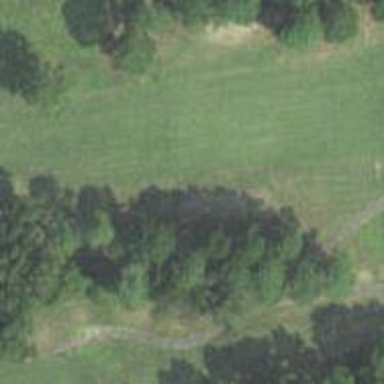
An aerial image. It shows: View of golf hole.